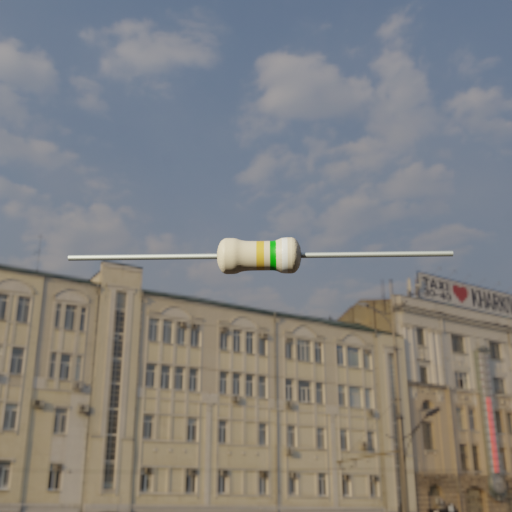
Resistor colour bands (in order): gold, green, white